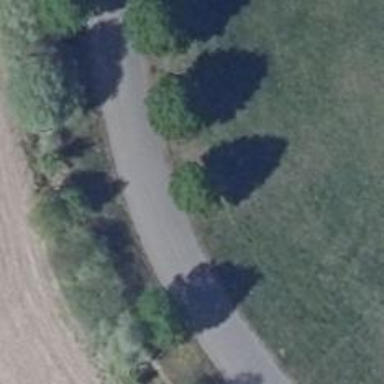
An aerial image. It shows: Beautiful avenue lined with deciduous broadleaved trees.